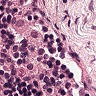
Metastatic tissue present: no